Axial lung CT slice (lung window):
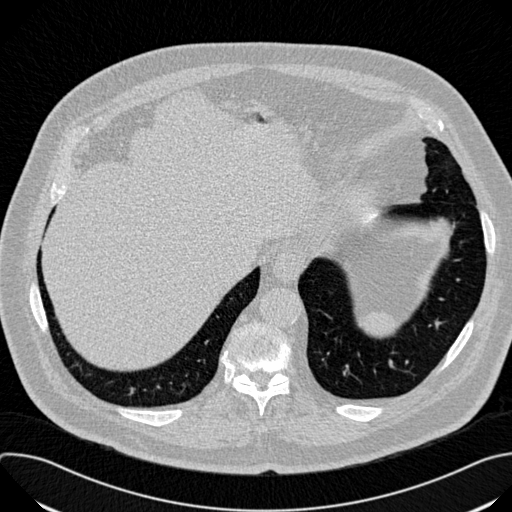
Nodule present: no